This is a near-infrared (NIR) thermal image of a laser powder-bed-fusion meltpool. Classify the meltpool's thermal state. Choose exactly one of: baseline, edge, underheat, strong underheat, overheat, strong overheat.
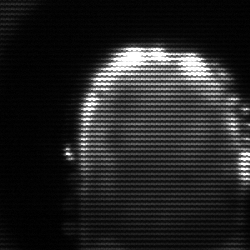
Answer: baseline